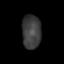
Tissue: skin
Cell type: Epithelial cells
Senescence score: 0.2288
Nuclear area (px): 632
Mean DAPI intensity: 60.633